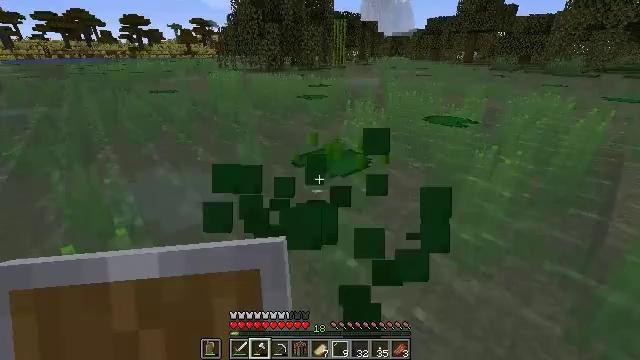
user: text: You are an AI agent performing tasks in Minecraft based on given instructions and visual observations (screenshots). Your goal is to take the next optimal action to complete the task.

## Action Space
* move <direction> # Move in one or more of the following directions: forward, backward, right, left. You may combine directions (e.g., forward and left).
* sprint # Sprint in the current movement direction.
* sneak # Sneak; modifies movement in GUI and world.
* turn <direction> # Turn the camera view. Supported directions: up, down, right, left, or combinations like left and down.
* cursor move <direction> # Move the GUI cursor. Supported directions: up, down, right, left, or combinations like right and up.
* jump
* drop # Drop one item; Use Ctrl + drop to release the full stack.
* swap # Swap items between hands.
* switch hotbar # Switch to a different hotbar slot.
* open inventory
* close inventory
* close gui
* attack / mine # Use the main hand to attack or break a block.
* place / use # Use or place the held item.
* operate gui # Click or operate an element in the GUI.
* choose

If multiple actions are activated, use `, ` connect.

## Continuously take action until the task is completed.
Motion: motion action
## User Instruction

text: Remove the lily pad floating on water.
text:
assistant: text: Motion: jump